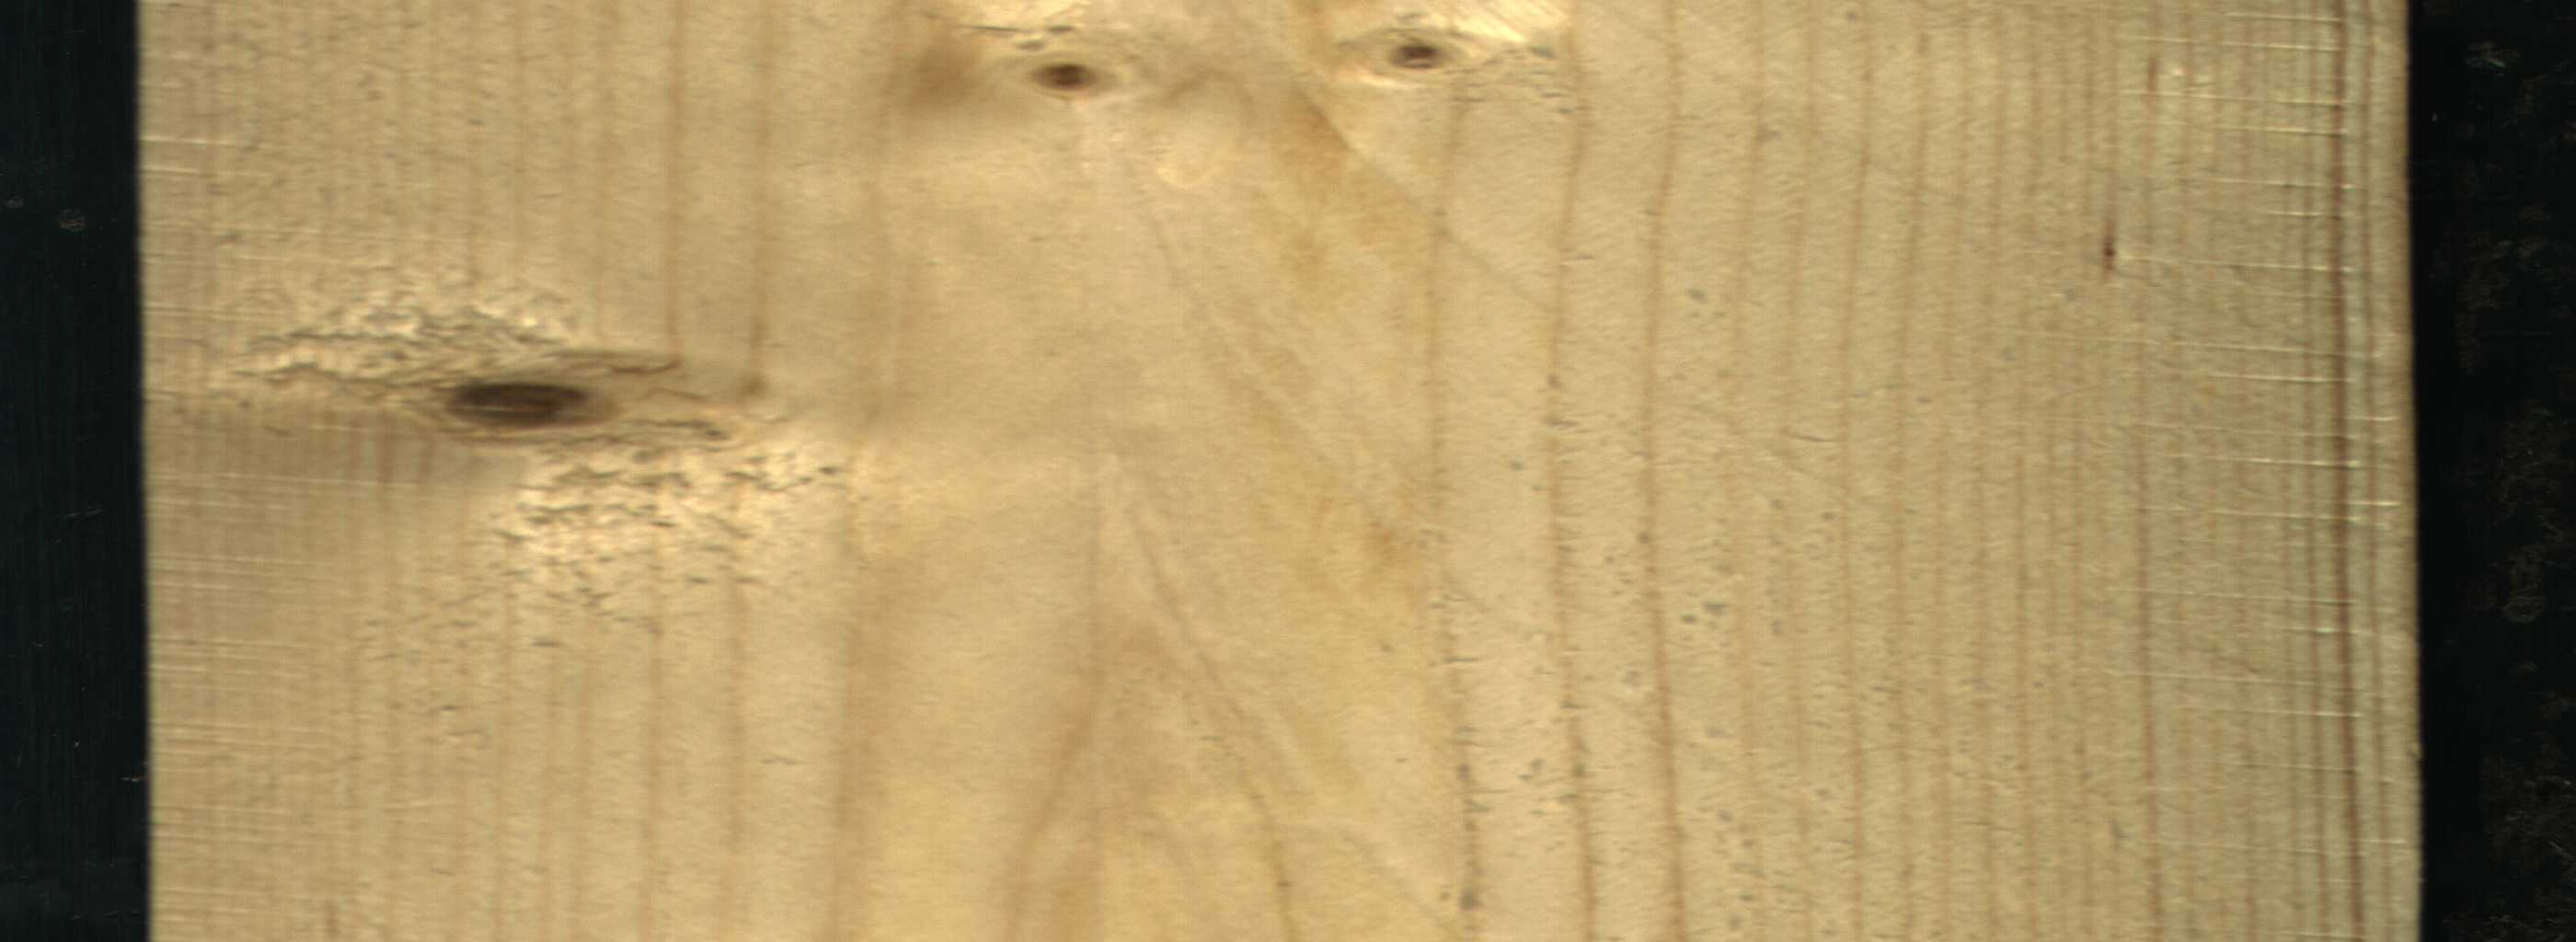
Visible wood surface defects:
Dead_Knot
Live_Knot
Live_Knot